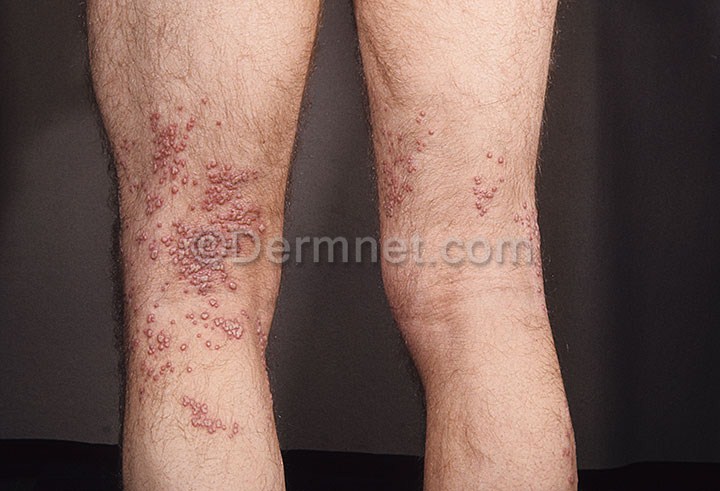
Disease: Warts Molluscum and other Viral Infections